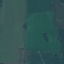
Land use / land cover: Pasture